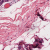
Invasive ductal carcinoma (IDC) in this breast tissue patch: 0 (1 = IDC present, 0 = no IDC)